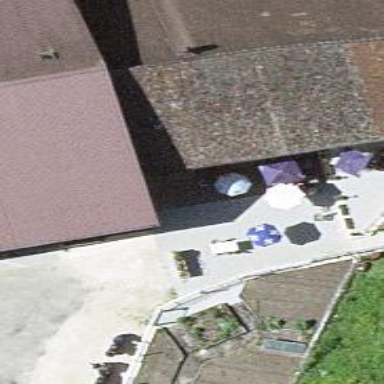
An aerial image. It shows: Restaurant.